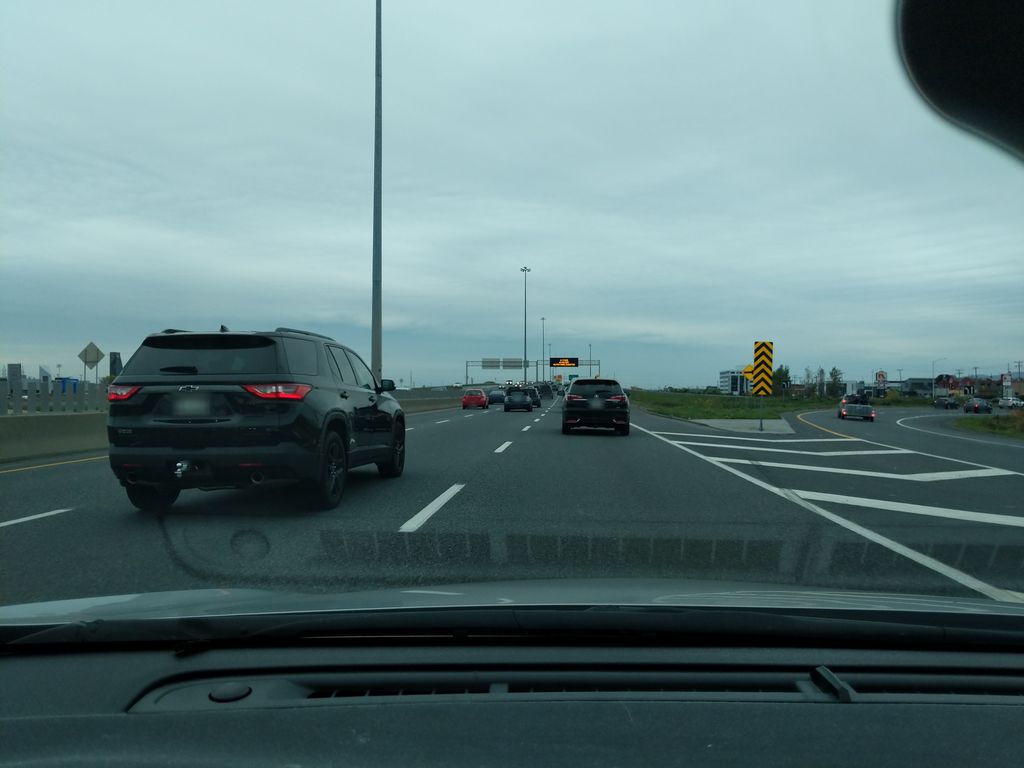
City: quebec_city